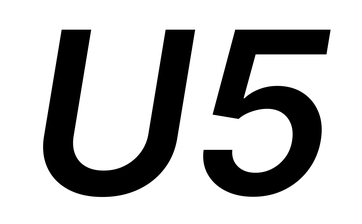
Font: Inter-Italic_SemiBold_Italic